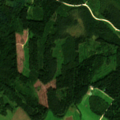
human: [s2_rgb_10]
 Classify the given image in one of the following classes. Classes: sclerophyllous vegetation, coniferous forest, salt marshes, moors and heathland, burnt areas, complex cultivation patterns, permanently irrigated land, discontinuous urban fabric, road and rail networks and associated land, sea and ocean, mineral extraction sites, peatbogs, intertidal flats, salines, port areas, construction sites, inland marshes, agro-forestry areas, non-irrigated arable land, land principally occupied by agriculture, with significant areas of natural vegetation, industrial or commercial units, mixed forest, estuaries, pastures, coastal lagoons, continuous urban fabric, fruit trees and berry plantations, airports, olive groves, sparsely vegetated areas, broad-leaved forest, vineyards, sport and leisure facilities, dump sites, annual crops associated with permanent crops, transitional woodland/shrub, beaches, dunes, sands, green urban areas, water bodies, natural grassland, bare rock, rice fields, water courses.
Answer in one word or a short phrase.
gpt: non-irrigated arable land, pastures, complex cultivation patterns, coniferous forest, mixed forest, transitional woodland/shrub